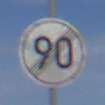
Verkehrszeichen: EndeGeschwindigkeit90
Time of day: Midday
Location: Outdoor (Nature)
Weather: PartlyCloudy
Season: NotSpecified
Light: Natural